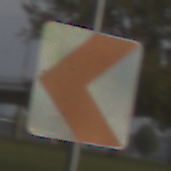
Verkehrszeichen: RichtungstafelnInKurvenKleinRechts
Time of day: SunriseSunset
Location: Outdoor (Suburban)
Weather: PartlyCloudy
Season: NotSpecified
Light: Natural